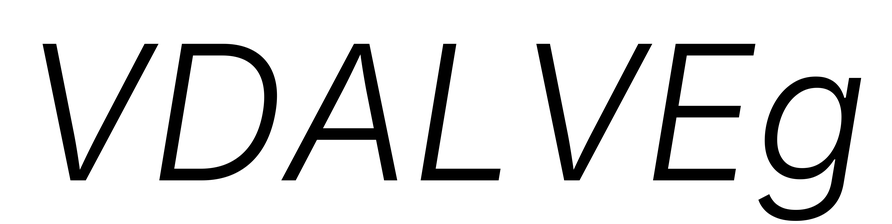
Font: Inter-Italic_Light_Italic